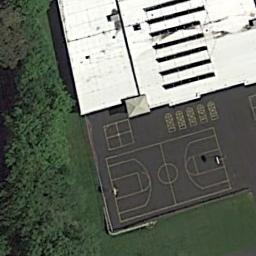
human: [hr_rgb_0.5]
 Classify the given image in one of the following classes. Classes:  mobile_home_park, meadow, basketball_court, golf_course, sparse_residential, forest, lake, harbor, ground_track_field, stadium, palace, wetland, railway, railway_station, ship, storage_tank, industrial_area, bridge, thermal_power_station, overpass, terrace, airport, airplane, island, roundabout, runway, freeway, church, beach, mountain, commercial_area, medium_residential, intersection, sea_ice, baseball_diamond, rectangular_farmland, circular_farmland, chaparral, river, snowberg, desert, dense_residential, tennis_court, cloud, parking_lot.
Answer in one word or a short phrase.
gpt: basketball_court